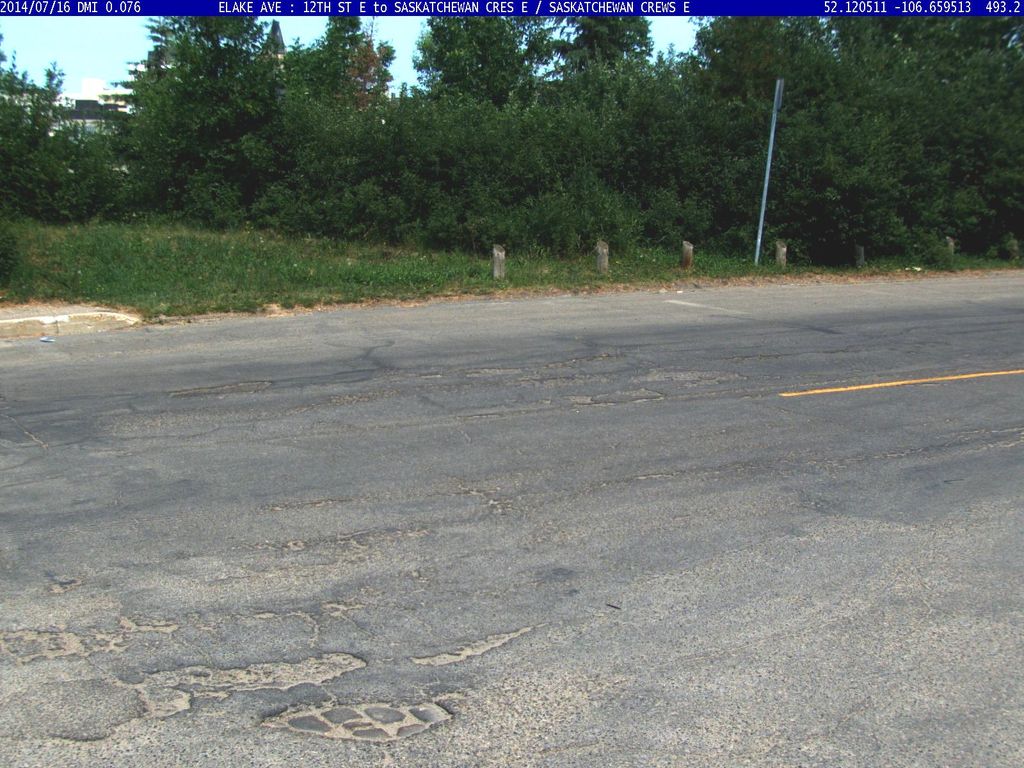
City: saskatoon